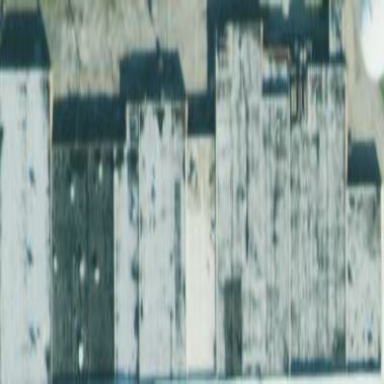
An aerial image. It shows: Commercial building.